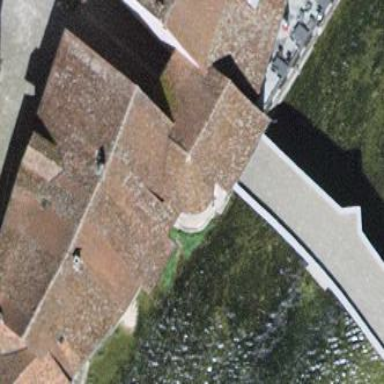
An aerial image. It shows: Historic city gate building.